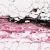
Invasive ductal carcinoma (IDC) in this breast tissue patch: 0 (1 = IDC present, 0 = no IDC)